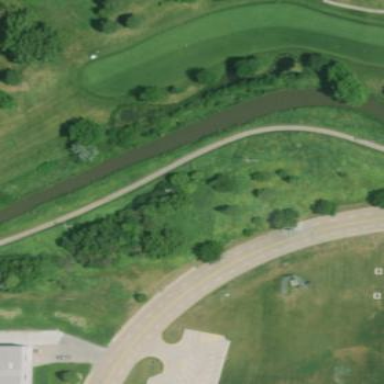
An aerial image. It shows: Area of rough grass used for golf.